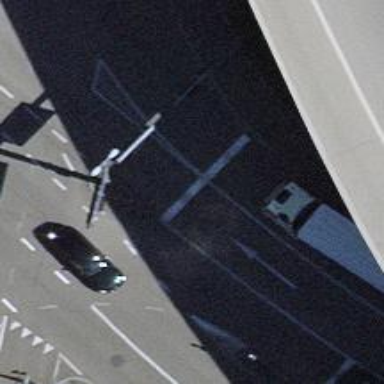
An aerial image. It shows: Road with traffic signals for signaling.